Question: Below is my FragmentActivity and DialogFragment. I try to create a custom AlertDialog. I have partially achieve that as in the image below. How can I get rid of those white areas around my custom AlertDialog?
'''
public class MainActivity extends FragmentActivity {
public int mStackLevel = 0;
@Override
protected void onCreate(Bundle savedInstanceState) {
super.onCreate(savedInstanceState);
setContentView(R.layout.activity_main);
showDialog();
}
@Override
public boolean onCreateOptionsMenu(Menu menu) {
// Inflate the menu; this adds items to the action bar if it is present.
getMenuInflater().inflate(R.menu.main, menu);
return true;
}
public void showDialog(){
mStackLevel++;
FragmentTransaction ft = getSupportFragmentManager ().beginTransaction();
Fragment prev = getSupportFragmentManager().findFragmentByTag ("dialogg");
if(prev != null)
{
ft.remove(prev);
}
ft.addToBackStack(null);
DialogFragment df = AppWizard.newInstance(mStackLevel);
df.show(ft, "dialogg");
}
public void doPositiveClick() {
// Do stuff here.
showDialog();
}
public void doNegativeClick() {
// Do stuff here.
}
public static class AppWizard extends DialogFragment {
int mNum;
static AppWizard newInstance(int num){
AppWizard aw = new AppWizard();
Bundle args = new Bundle();
args.putInt("num", num);
aw.setArguments(args);
return aw;
}
@Override
public void onCreate(Bundle savedInstanceState){
super.onCreate(savedInstanceState);
mNum = getArguments().getInt("num");
}
@Override
public Dialog onCreateDialog(Bundle savedInstanceState) {
int title = getArguments().getInt("num");
LayoutInflater lo = getActivity().getLayoutInflater();
View view = lo.inflate(R.layout.fragment_dialog, null);
final CharSequence[] items = {"Bir daha gosterme!"};
final boolean[] _selections = null;
AlertDialog.Builder builder = new AlertDialog.Builder(getActivity());
builder.setView(view);
return builder.create();
}
}
'''

here is my alertdialog layout xml fragment_dialog.xml
'''
<LinearLayout xmlns:android="http://schemas.android.com/apk/res/android"
android:id="@+id/fragment_dialog"
style="@style/AlertDialogCustom"
android:layout_width="fill_parent"
android:layout_height="fill_parent"
android:gravity="top|center"
android:orientation="vertical"
android:background="@android:drawable/alert_dark_frame" >
<TextView
android:id="@+id/dialog_header"
android:layout_width="wrap_content"
android:layout_height="wrap_content"
android:text="BLABLABLA"
android:textColor="@android:color/black"
/>
<TextView
android:id="@+id/dialog_header2"
android:layout_width="wrap_content"
android:layout_height="wrap_content"
android:text="BLABLABLA2"
android:textColor="@android:color/black"
/>
<Button
android:id="@+id/dialog_button"
android:layout_width="125dp"
android:layout_height="50dp"
android:text="Click"
android:textColor="@android:color/background_dark"
android:textSize="8sp"
android:textStyle="bold|italic"
/>
</LinearLayout>
'''
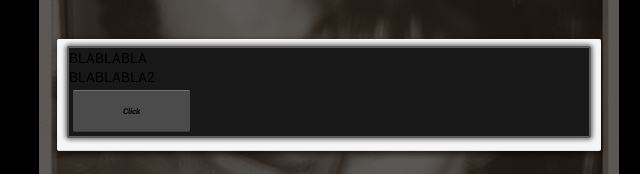
Answer: Try to use this :
'''
public static class AppWizard extends DialogFragment {
public static AppWizard newInstance(int num) {
AppWizard f = new AppWizard();
// Supply num input as an argument.
Bundle args = new Bundle();
args.putInt("num", num);
f.setArguments(args);
return f;
}
@Override
public void onCreate(Bundle savedInstanceState) {
super.onCreate(savedInstanceState);
setStyle(STYLE_NORMAL, android.R.style.Theme_Light_Panel);
}
@Override
public Dialog onCreateDialog(Bundle savedInstanceState) {
return super.onCreateDialog(savedInstanceState);;
}
@Override
public View onCreateView(LayoutInflater inflater, ViewGroup container,
Bundle savedInstanceState) {
View view = inflater.inflate(R.layout.fragment_dialog,
container, false);
// declare your UI elements here
// For example:
// Button mButton = view.findViewById(R.id.dialog_button);
// mButton.setOnClickListener(this);
return view;
}
}
'''
This will change your Dialog's style and will remove the default background.